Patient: sex M, age 75
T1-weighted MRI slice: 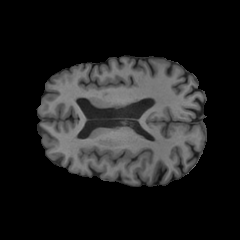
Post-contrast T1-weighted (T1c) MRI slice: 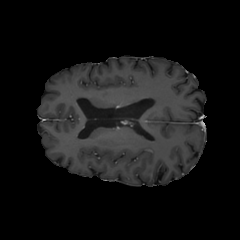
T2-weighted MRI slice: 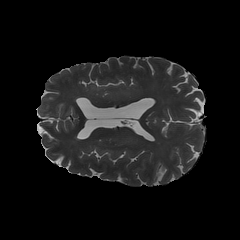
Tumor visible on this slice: no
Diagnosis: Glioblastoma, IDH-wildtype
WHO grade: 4